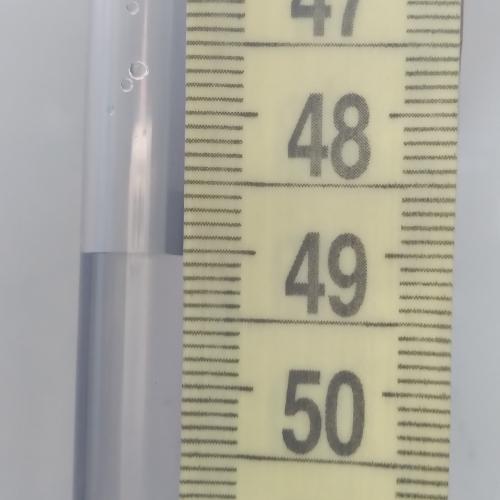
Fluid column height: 49.0 cm